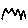
Label: zigzag